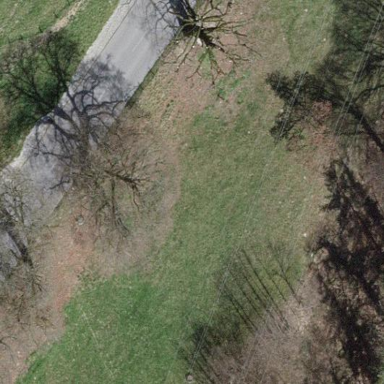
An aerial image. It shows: Fence surrounding meadow.